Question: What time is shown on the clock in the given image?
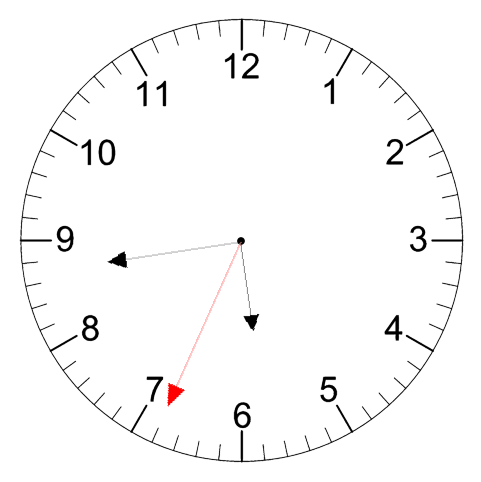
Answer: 05:43:34